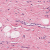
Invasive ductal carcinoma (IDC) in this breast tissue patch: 0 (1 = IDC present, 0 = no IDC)